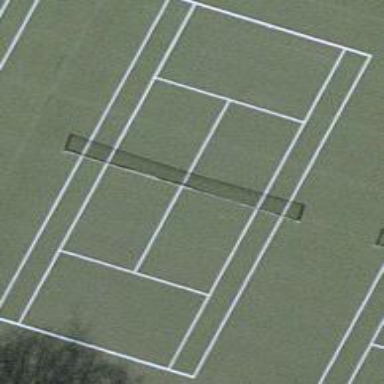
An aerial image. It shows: Tennis court on pitch designated for leisure land.